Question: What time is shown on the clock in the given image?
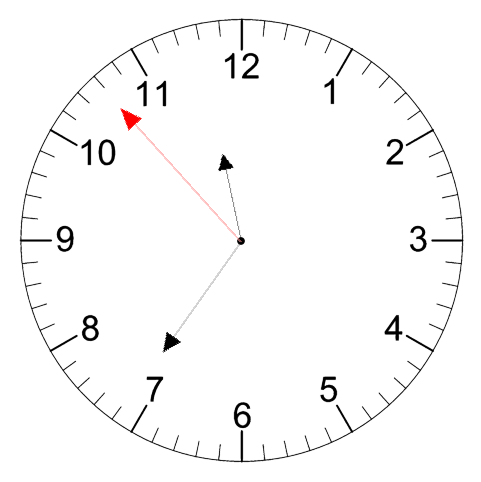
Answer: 11:35:53